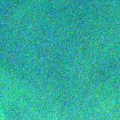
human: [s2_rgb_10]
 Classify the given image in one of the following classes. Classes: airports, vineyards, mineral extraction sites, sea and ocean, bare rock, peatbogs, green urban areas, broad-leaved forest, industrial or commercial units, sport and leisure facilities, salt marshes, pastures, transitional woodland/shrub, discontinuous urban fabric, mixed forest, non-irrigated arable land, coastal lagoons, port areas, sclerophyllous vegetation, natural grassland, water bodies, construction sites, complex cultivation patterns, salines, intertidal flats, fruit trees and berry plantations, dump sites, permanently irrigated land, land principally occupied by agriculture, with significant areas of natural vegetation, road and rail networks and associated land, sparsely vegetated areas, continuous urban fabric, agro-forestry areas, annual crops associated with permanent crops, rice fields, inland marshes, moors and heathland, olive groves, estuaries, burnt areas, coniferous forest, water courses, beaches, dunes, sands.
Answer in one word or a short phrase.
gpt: sea and ocean